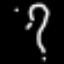
Label: octagon